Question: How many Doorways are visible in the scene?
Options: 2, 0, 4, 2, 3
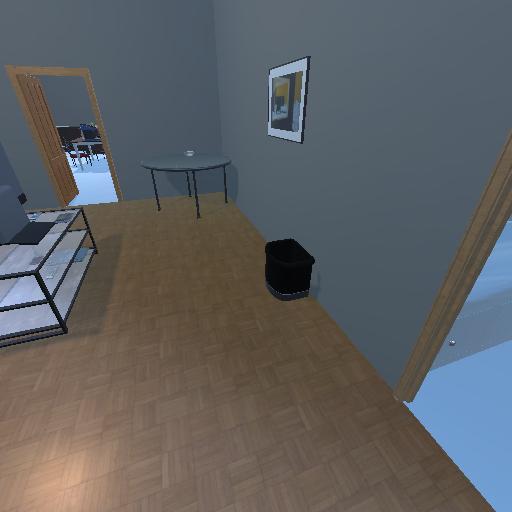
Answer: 2